Question: I have a WPF application where I was suppose to add an "empty" item when nothing is there in the menu.
I have implemented it but I want to know how to make that empty item as non select-able whenever mouse over is there while for other menu it should work normally.
Kindly suggest.

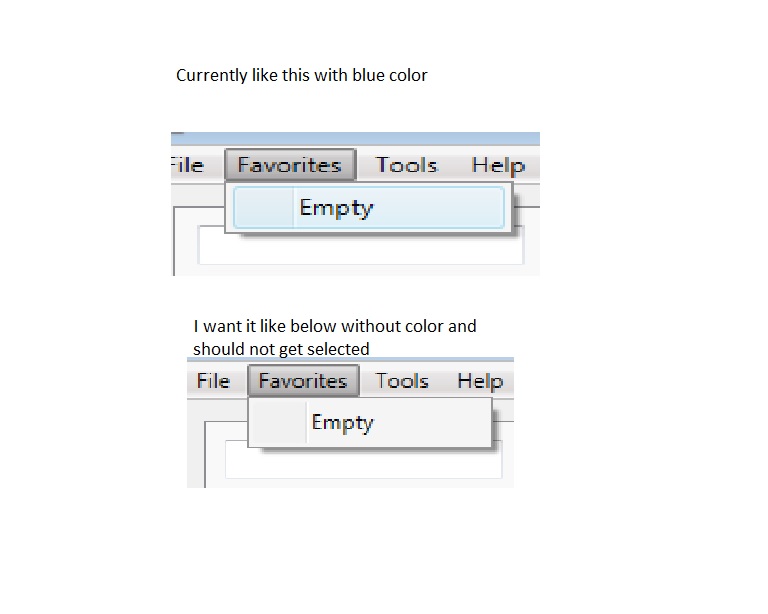
Answer: Try set <URL> for 'MenuItem' to false:
> Gets or sets a value indicating whether this element is enabled in the user interface.
Example:
'''
<MenuItem Header="_Favorites">
<MenuItem Header="Empty"
IsEnabled="False" />
<MenuItem Header="AnotherItem"
IsEnabled="True" />
...
</MenuItem>
'''
Also you can try set <URL> for 'MenuItem' to false:
> Gets or sets a value that declares whether this element can possibly be returned as a hit test result from some portion of its rendered content.
Example:
'''
<MenuItem Header="_Favorites">
<MenuItem Header="Empty"
IsHitTestVisible="False" />
...
</MenuItem>
'''